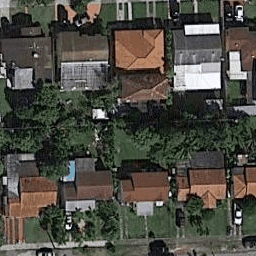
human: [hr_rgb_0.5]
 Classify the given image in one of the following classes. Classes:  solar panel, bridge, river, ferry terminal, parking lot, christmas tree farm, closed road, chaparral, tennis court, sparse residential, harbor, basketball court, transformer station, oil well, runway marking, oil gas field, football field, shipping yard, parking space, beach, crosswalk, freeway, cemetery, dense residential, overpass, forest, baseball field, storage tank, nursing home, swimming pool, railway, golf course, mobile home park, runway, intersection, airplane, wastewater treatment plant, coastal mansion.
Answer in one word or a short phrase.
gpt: dense residential